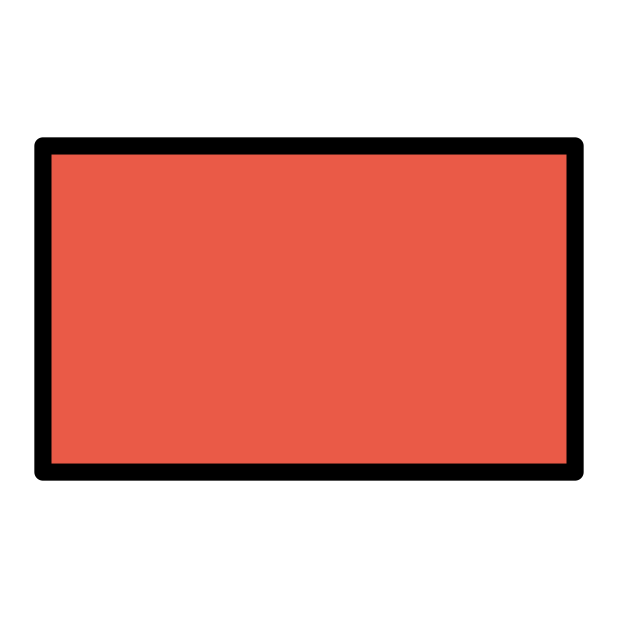
red flag